Interaction volume radius: 5 \u00c5
Interaction volume height: 30 \u00c5
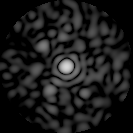
Disorder parameter: 0.8338